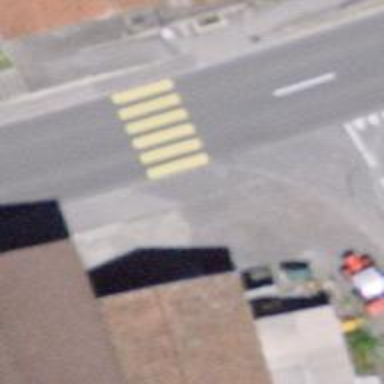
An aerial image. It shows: Uncontrolled zebra crossing on the road.